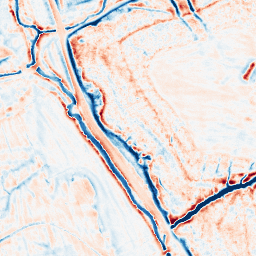
Category: edge_preserving
Decomposition family: bilateral
Decomposition parameters: d: 15
sigma_color: 150
sigma_space: 150
Upsampling method: quadratic
Upsampling parameters: scale: 8
Upsampling scale: 8